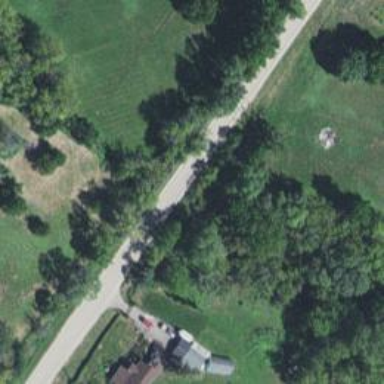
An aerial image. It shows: Culvert tunnel.